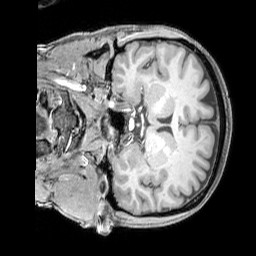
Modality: T1w
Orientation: coronal
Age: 55
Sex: female
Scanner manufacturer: siemens
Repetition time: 2.3 s
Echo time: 0.00226 s